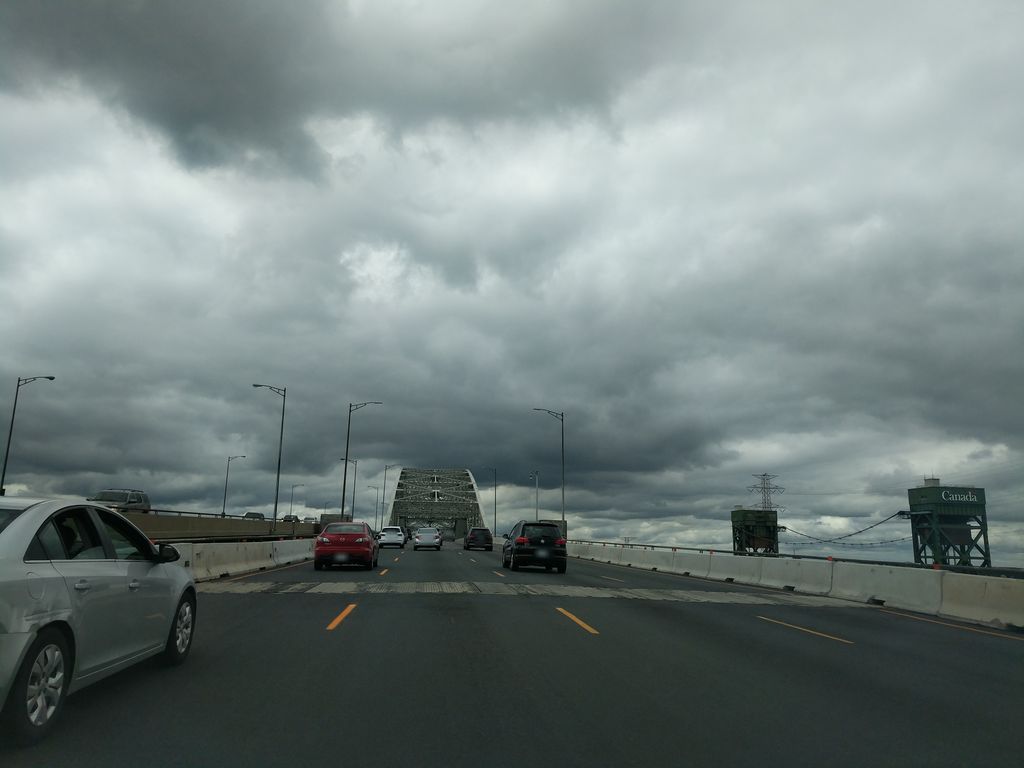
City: hamilton